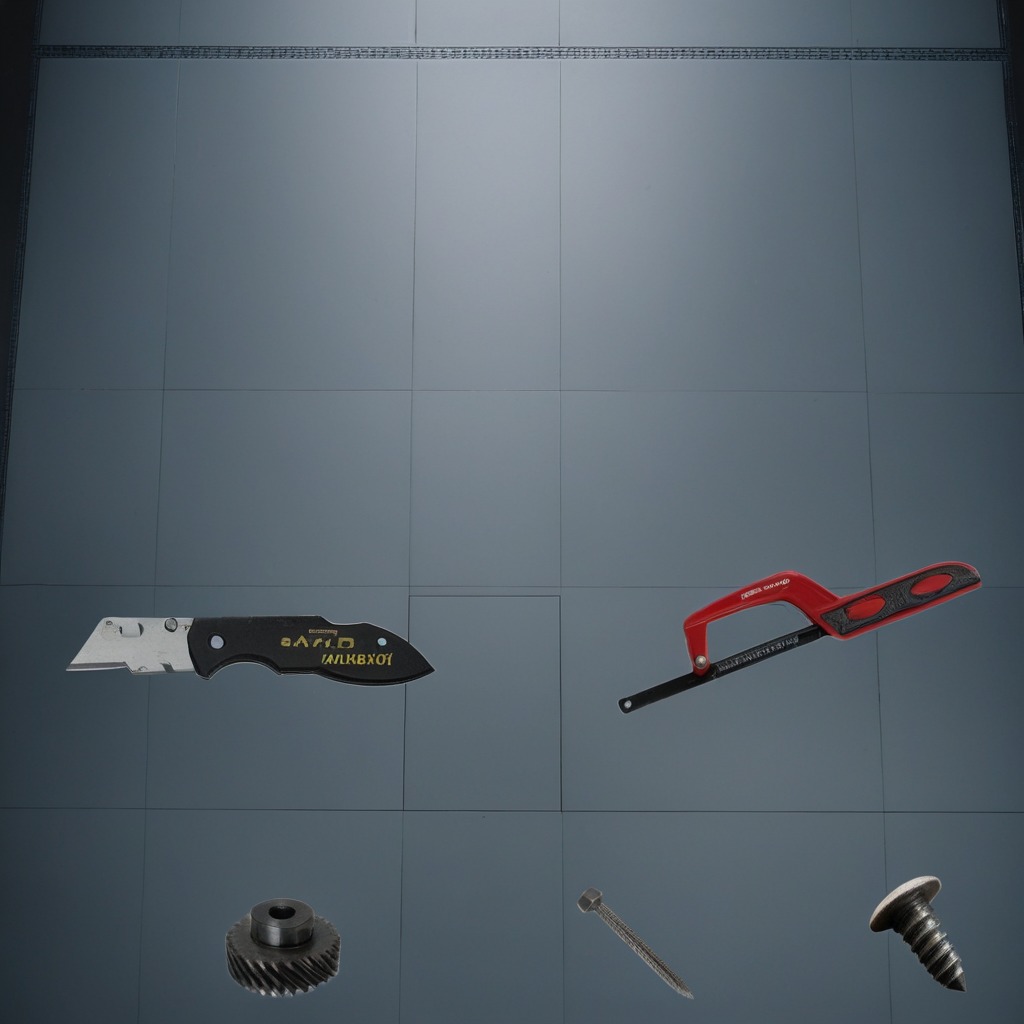
A gear with teeth, a knife, a screw, and a nail are lying on the toolbox surface.